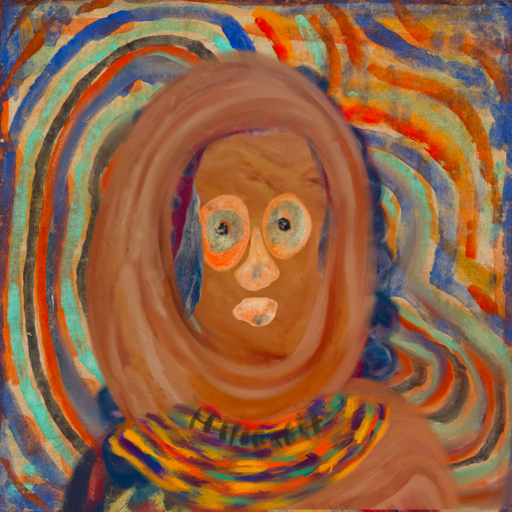
Background: Sisters, Head And Neck Front: Pious_Lady, Face Front: Childish, Bust: Mother_And_Son_Son, Hair Front: Hill_Girl, Head Accessory: Pious_Lady_Scarf, Second Necklace: An_Impression_2, Necklace: In_The_Sun, Baby: Blank